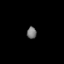
Tissue: skin
Cell type: Epithelial cells
Senescence score: 0.2612
Nuclear area (px): 109
Mean DAPI intensity: 120.431